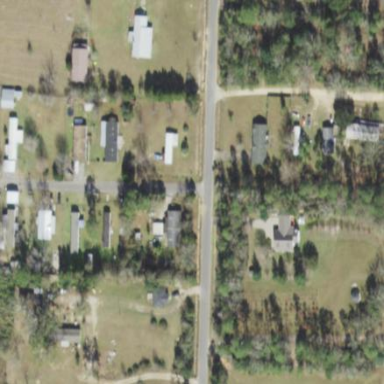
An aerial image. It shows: Residential area known as trailer park.